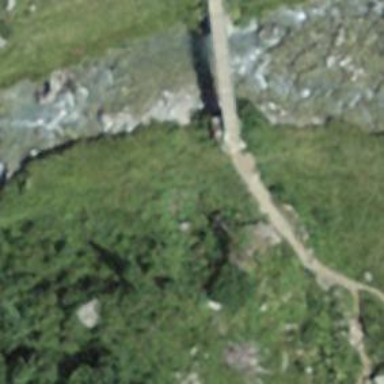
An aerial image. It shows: Path on bridge.